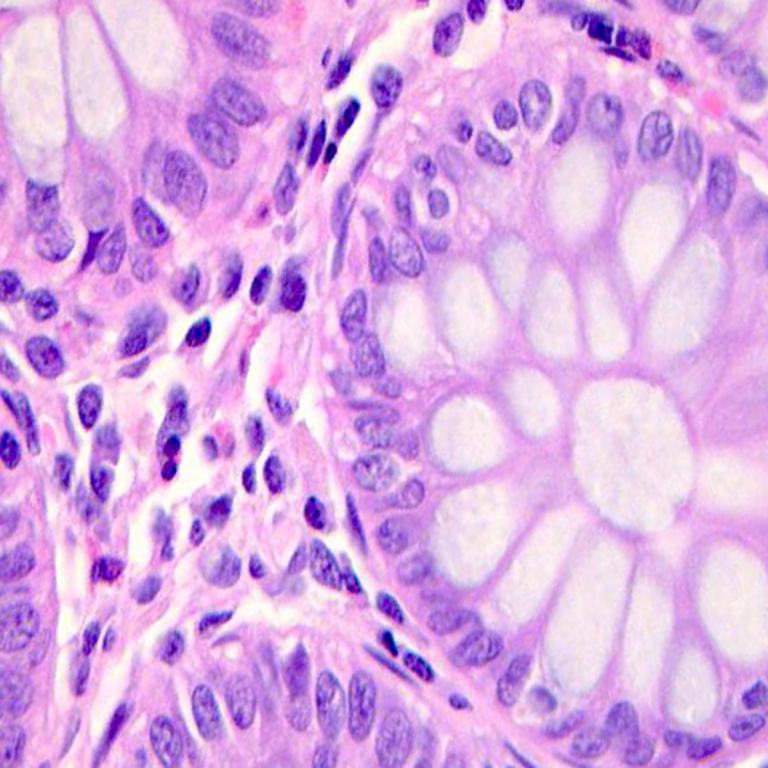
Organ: colon
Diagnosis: benign